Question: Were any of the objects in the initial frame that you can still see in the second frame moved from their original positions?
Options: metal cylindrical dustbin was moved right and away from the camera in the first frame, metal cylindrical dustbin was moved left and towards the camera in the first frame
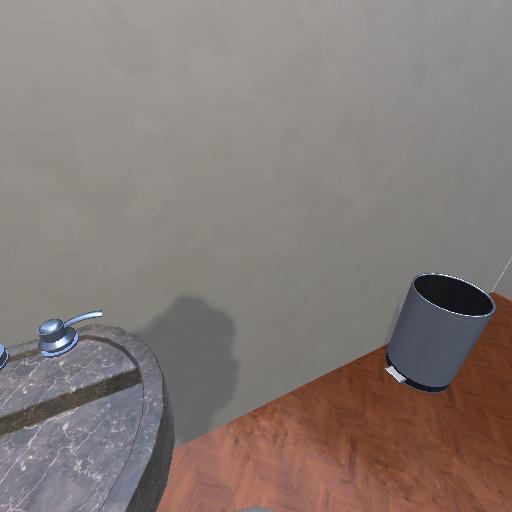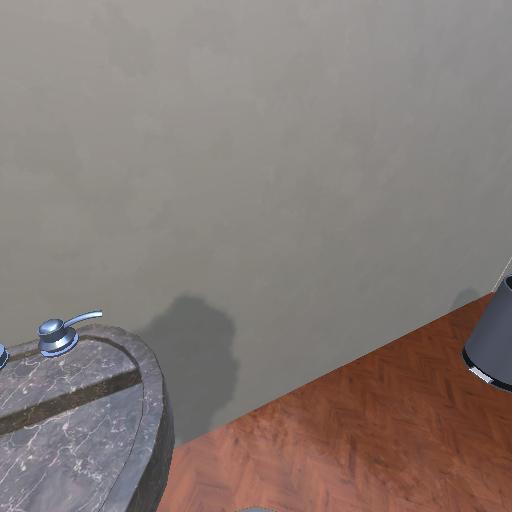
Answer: metal cylindrical dustbin was moved right and away from the camera in the first frame